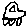
Label: car